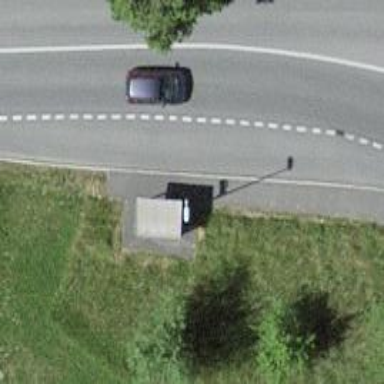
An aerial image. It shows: Public transport shelter.